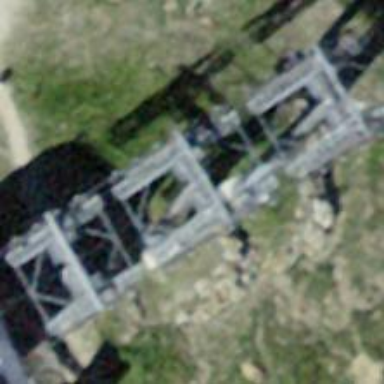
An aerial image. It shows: Pylon used for aerialway.